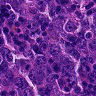
Metastatic tissue present: yes